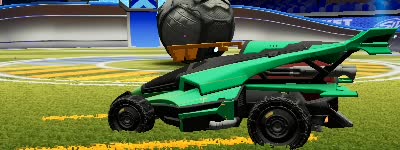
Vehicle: aftershock